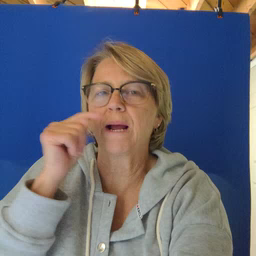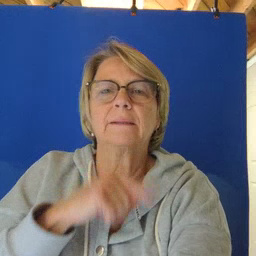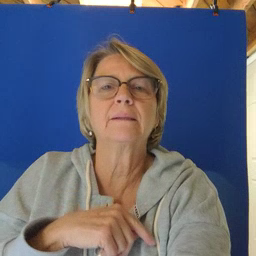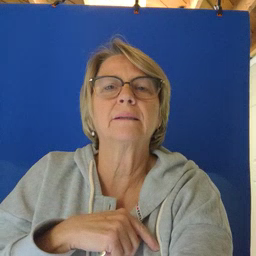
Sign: toothbrush